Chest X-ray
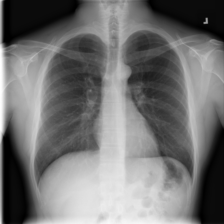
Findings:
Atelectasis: negative
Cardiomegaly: negative
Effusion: negative
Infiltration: negative
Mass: negative
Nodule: negative
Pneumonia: negative
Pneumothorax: negative
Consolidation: negative
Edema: negative
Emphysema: negative
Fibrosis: negative
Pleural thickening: negative
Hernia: negative